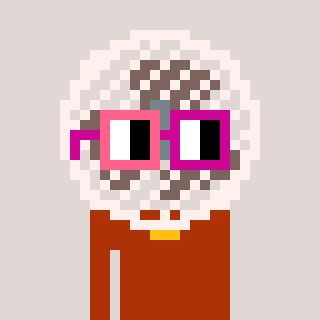
a pixel art character with square pink and red glasses, a fan-shaped head and a hotbrown-colored body on a warm background